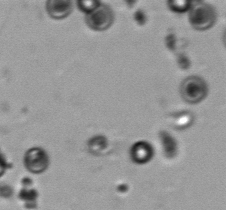
Label: Phaeocystis